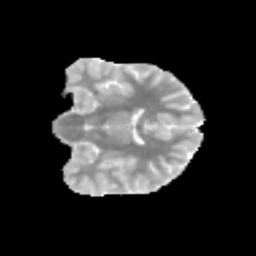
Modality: MD
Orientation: coronal
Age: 12
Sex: male
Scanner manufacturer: siemens
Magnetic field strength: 3 T
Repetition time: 3.8 s
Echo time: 0.07 s